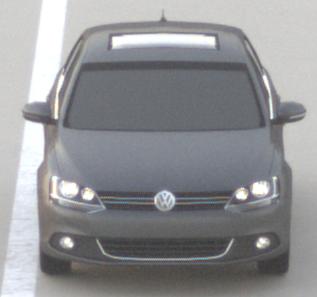
Make: VW
Model: Jetta 1.2 TSI
Detailed model: Jetta (IV)
Model produced from: 2011/01
Model produced until: 2014/08
Doors: 4
Color: gray
Road condition: dry road
Daytime: sunrise or sunset
Contrast: low contrast